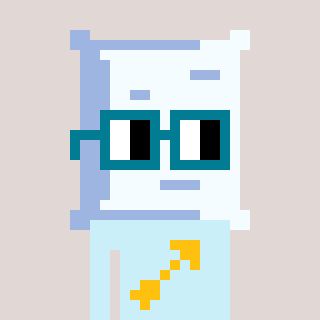
a pixel art character with square dark green glasses, a pillow-shaped head and a cold-colored body on a warm background